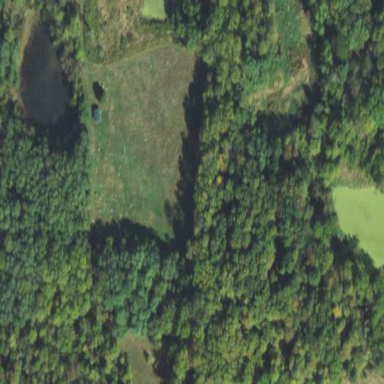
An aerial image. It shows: Grassy pitch designated for archery.